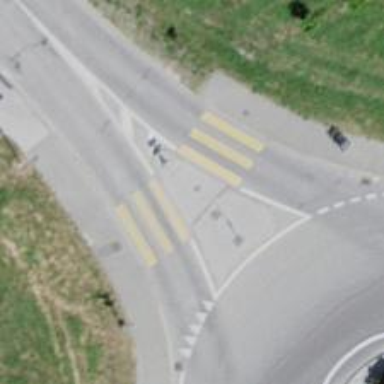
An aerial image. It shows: Zebra crossing on the road.